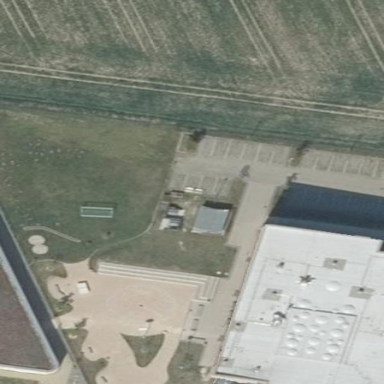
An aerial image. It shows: School.